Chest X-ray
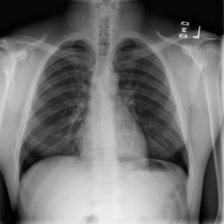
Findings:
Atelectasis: negative
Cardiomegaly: negative
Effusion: negative
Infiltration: negative
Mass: negative
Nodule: negative
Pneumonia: negative
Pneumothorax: negative
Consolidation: negative
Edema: negative
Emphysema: negative
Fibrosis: negative
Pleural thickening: negative
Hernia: negative